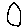
Label: circle